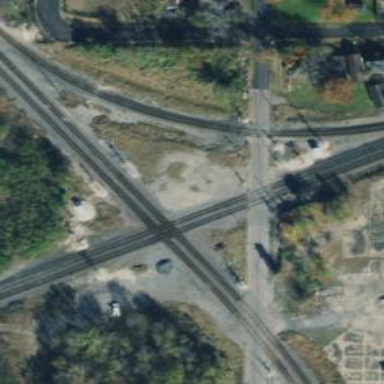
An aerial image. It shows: Railway crossing.